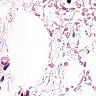
Metastatic tissue present: no